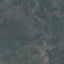
Label: HerbaceousVegetation